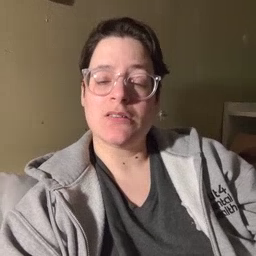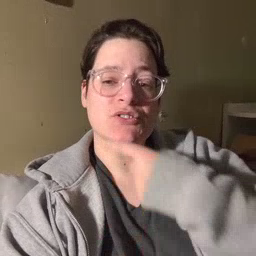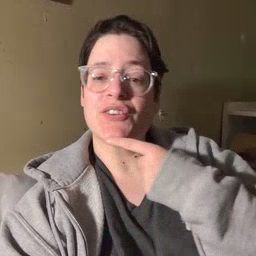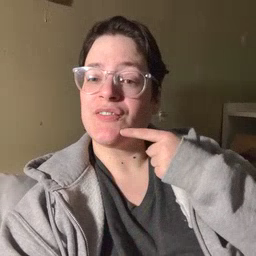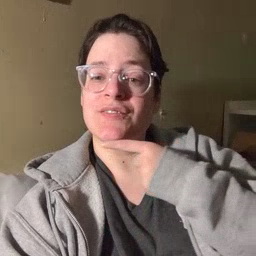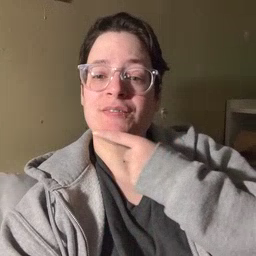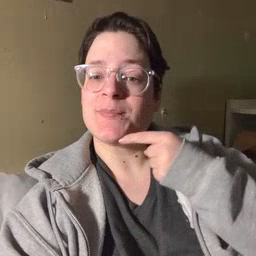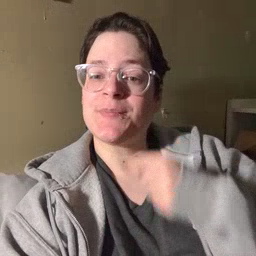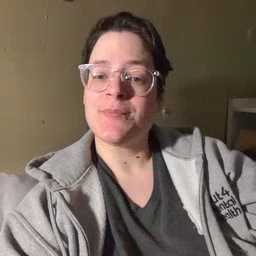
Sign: chin